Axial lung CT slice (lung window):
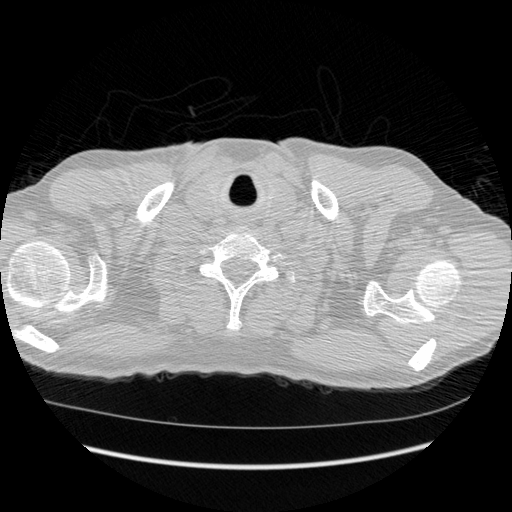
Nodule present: no